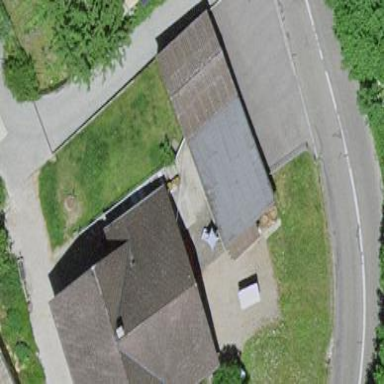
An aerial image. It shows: Garage.